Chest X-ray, PA view. Patient: 55 years old, sex M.
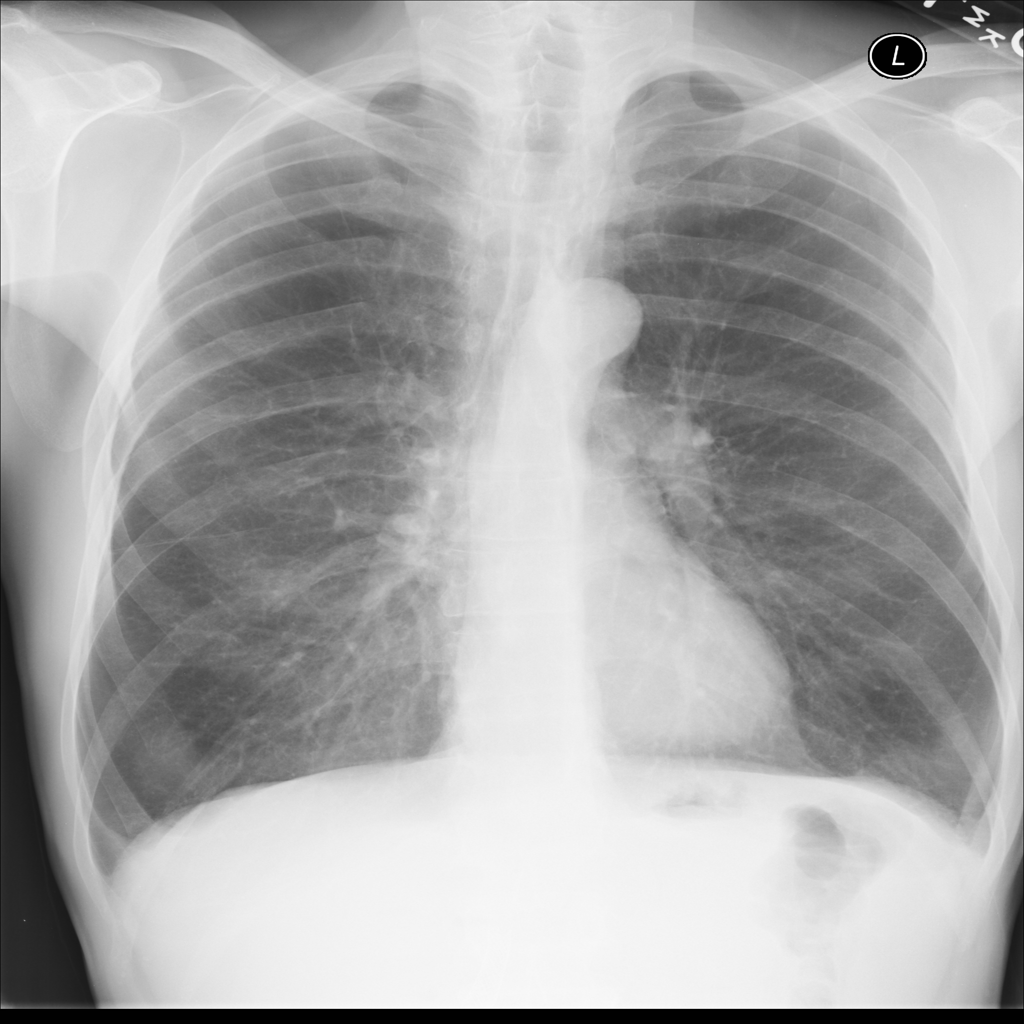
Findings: Effusion